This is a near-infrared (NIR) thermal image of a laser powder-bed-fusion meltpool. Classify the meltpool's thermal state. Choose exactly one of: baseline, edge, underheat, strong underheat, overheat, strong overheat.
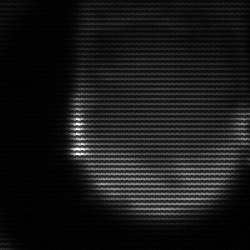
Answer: edge